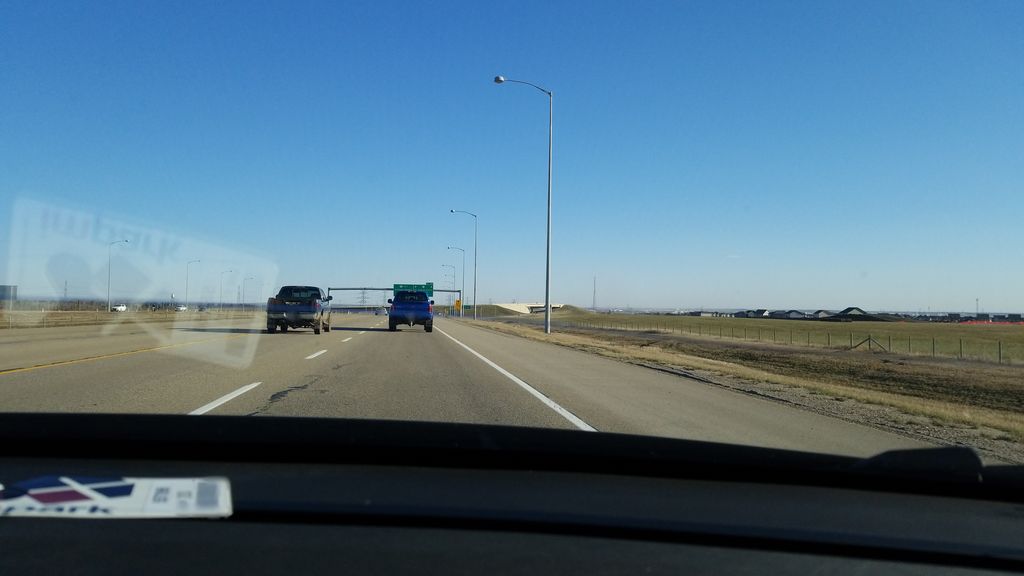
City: edmonton